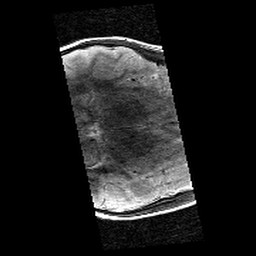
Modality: T2w
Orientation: axial
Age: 9
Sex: female
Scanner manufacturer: siemens
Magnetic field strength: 3 T
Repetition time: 9.23 s
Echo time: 0.067 s